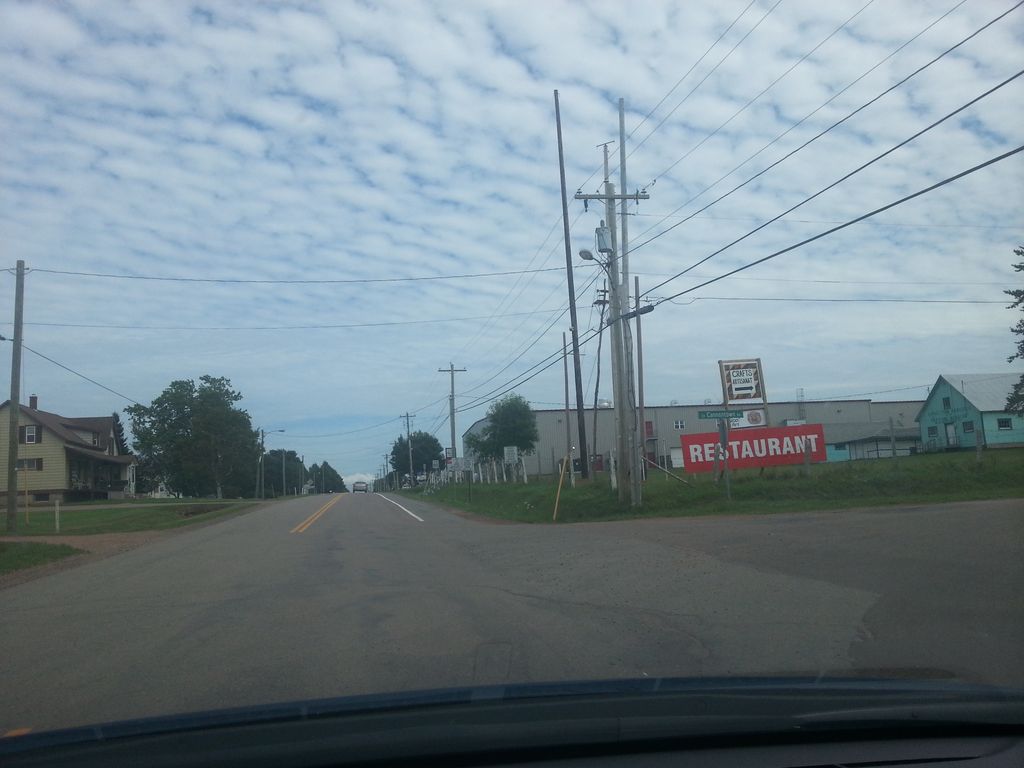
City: charlottetown